Field crop: maize
Growth stage: 2
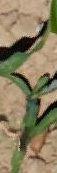
Species: maize